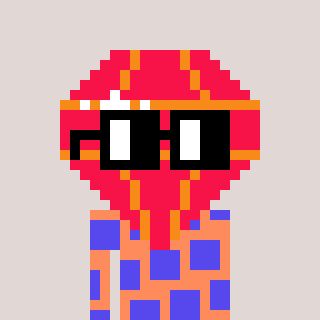
a pixel art character with square black glasses, a red diamond-shaped head and a peachy-colored body on a warm background